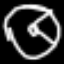
Label: clock